Question: how to remove background from an image without matching background.
For example if i want to remove background from this below image then for removing background sample background image should not be given.

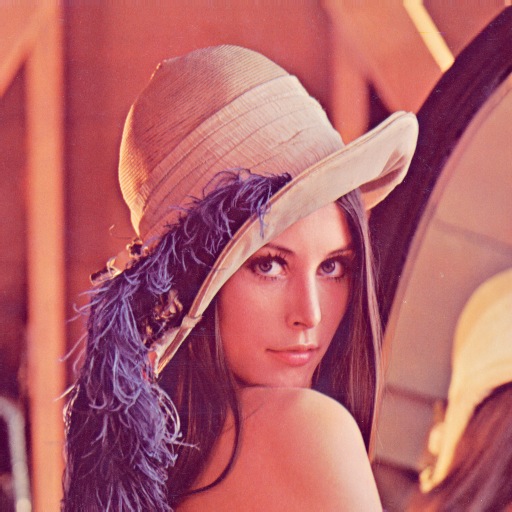
Answer: I think there is no simple answer to this question. In the first place, you should find a method to tell Matlab what the background is. Read about <URL> .
In general, you will use different approach to different type of images. For example if there is always face on image you can utilize face recognition techniques and support them with some kind of edge detection and so on.